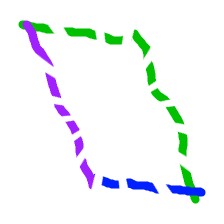
Shape: parallelogram